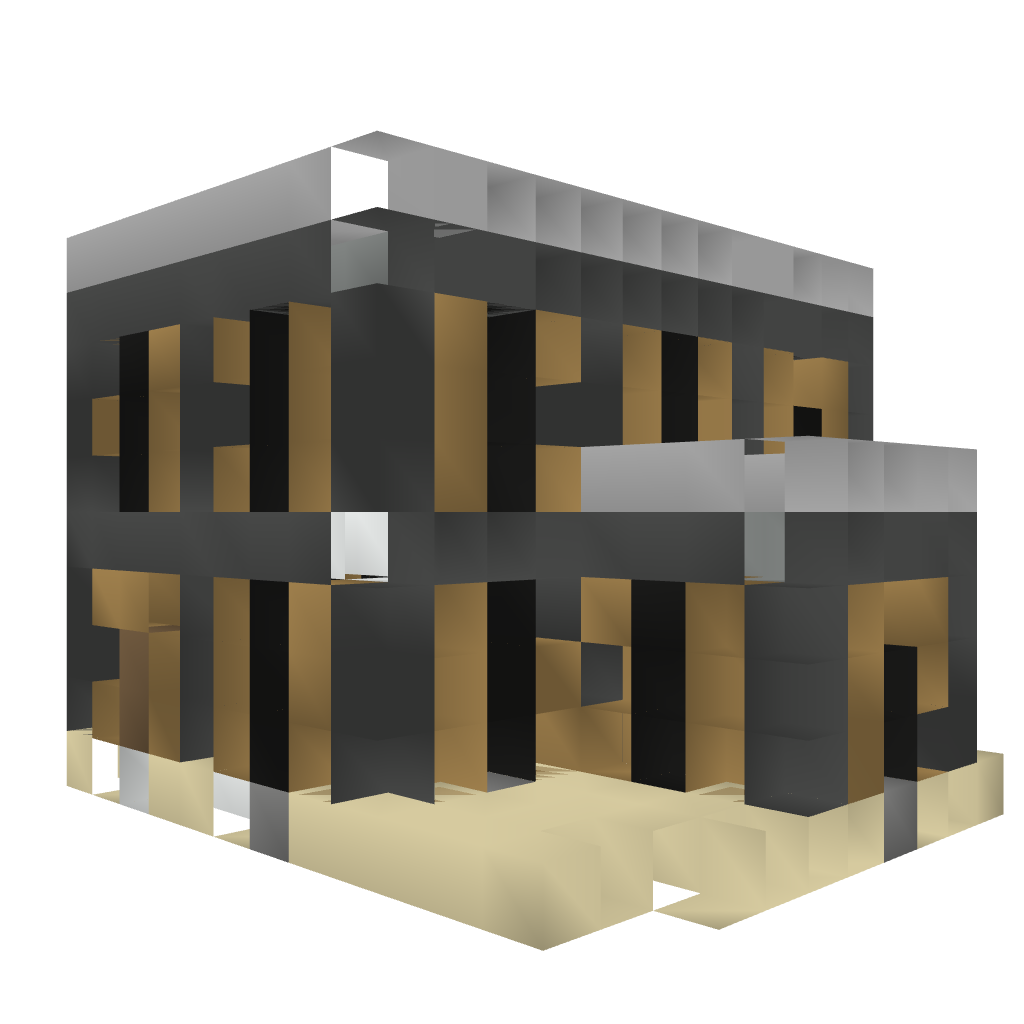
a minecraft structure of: Beach House